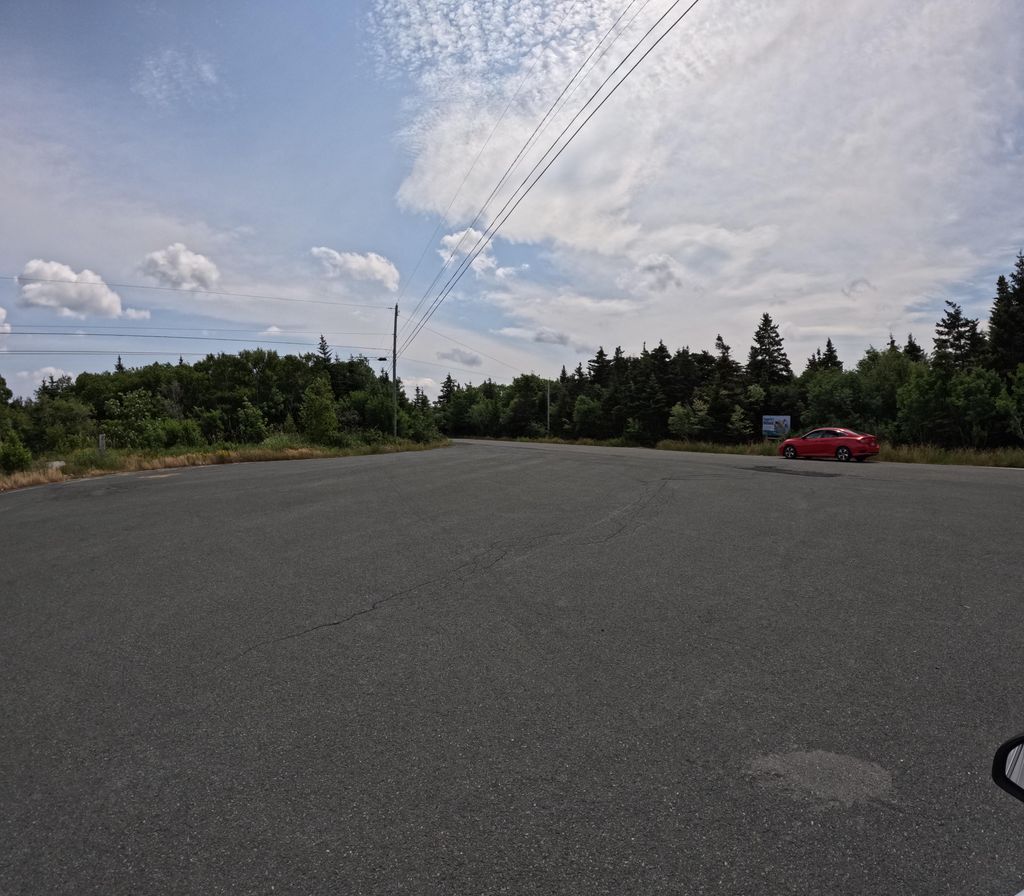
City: st_johns